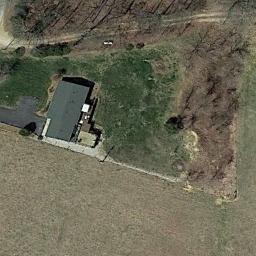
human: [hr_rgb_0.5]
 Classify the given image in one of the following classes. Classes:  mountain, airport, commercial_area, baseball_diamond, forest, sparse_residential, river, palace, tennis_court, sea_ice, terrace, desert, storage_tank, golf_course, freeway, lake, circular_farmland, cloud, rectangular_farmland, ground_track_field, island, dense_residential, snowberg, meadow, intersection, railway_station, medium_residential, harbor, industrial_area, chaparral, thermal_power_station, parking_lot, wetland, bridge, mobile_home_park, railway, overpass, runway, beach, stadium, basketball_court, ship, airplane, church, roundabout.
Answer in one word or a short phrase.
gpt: sparse_residential